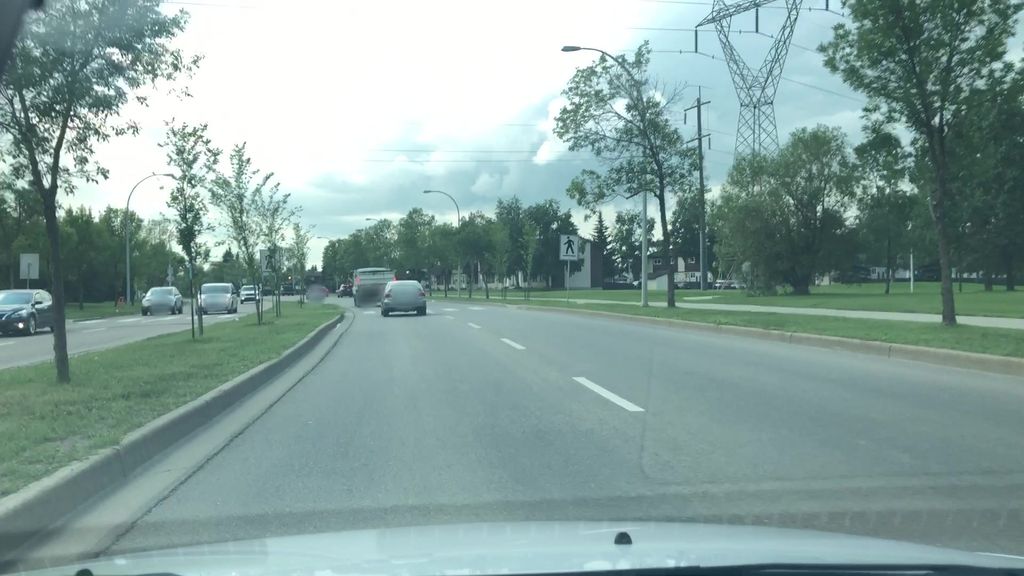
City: edmonton